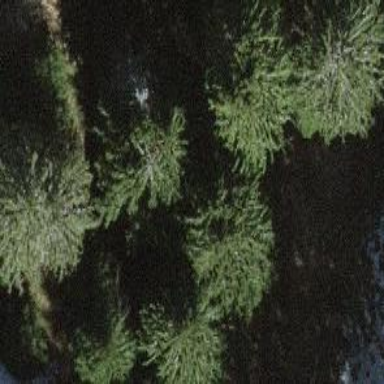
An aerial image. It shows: Single tag "natural: tree."